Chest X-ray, AP view. Patient: 59 years old, sex M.
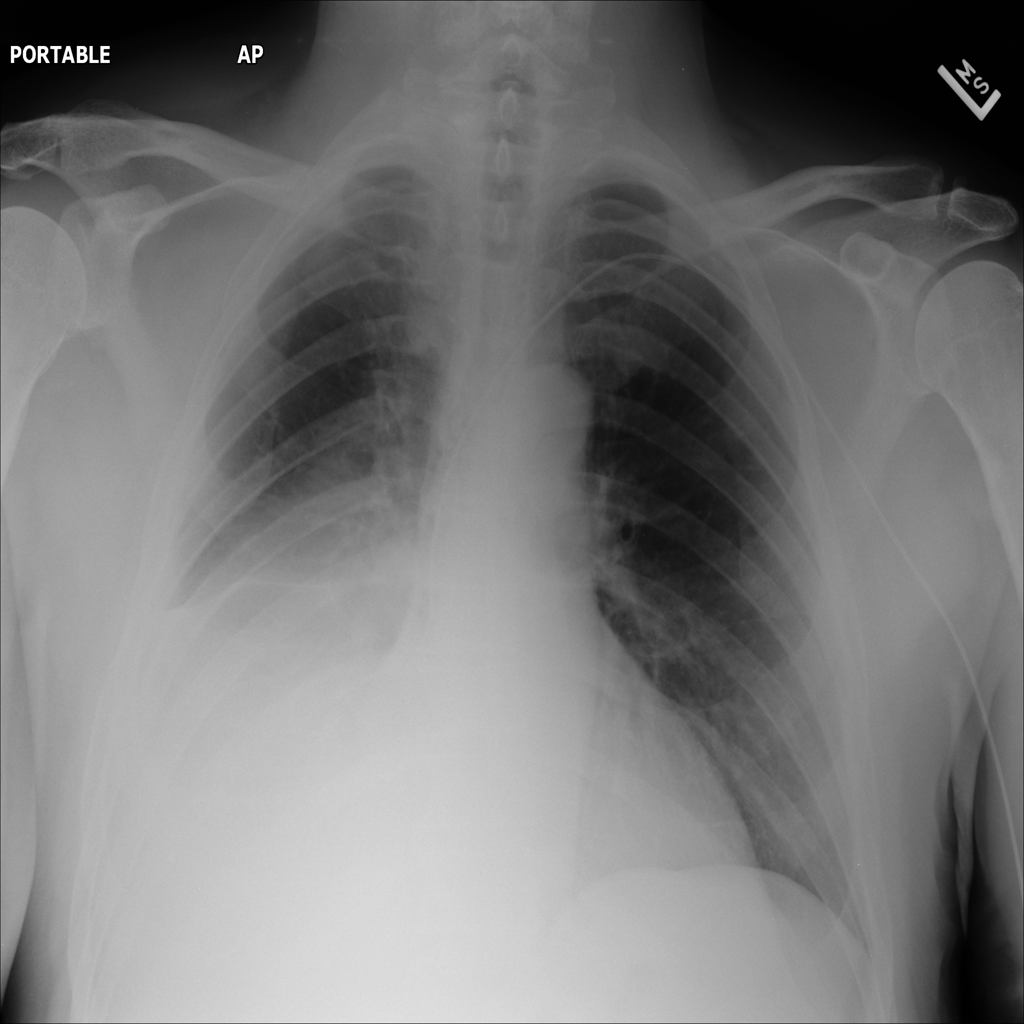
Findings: Effusion